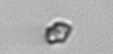
Label: Heterocapsa_rotundata